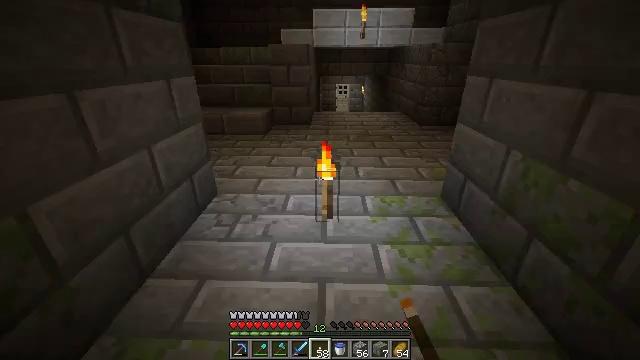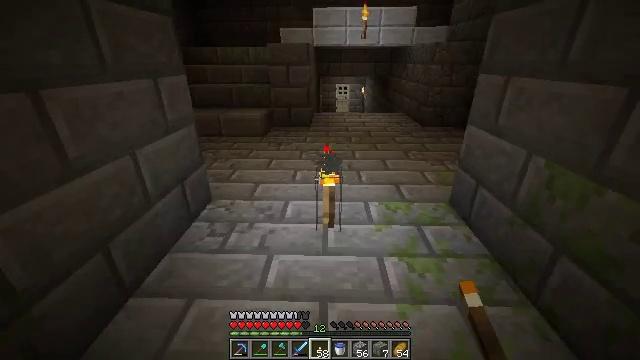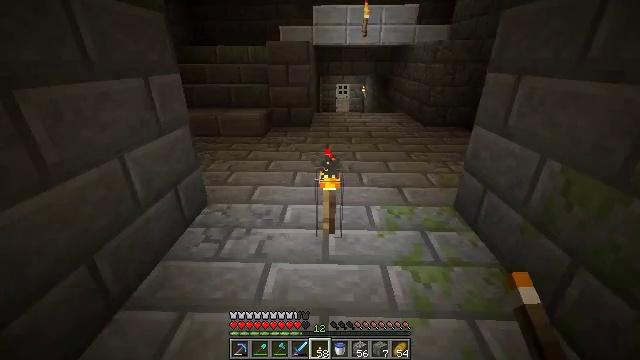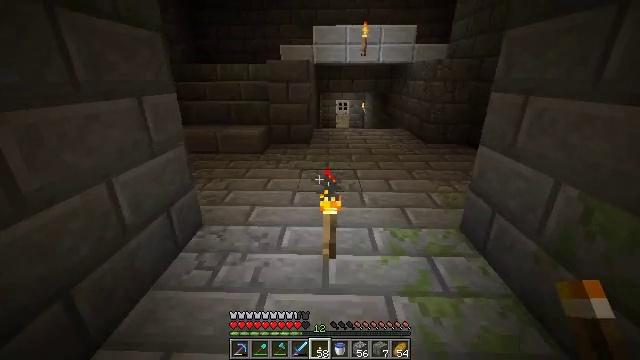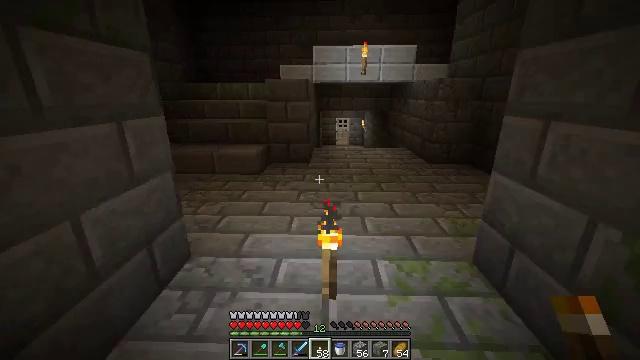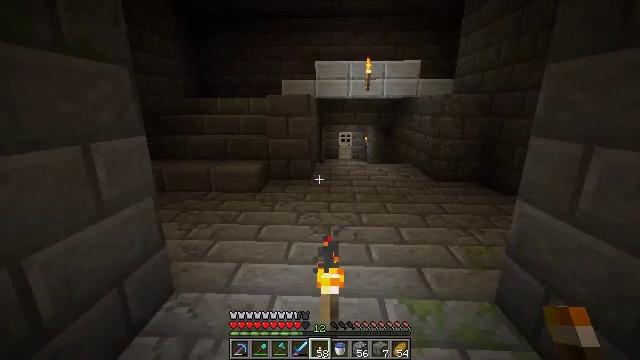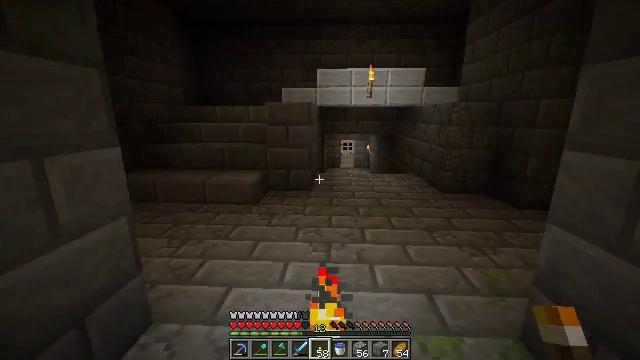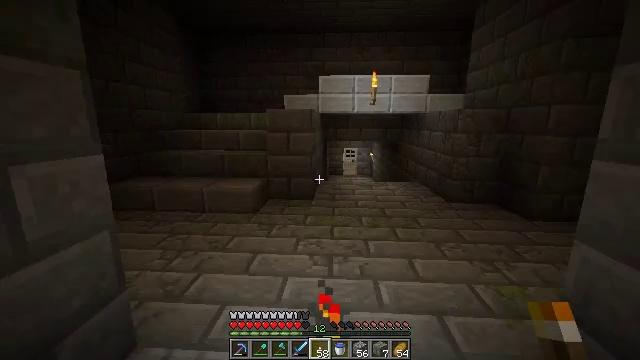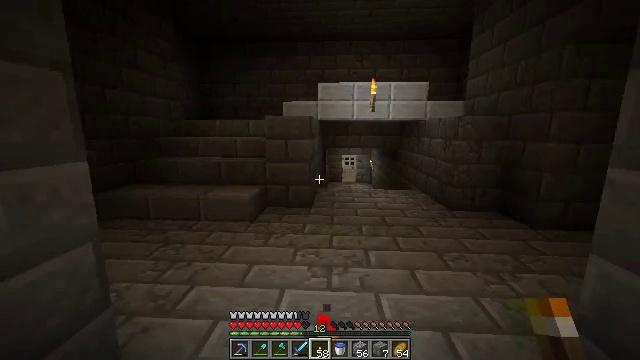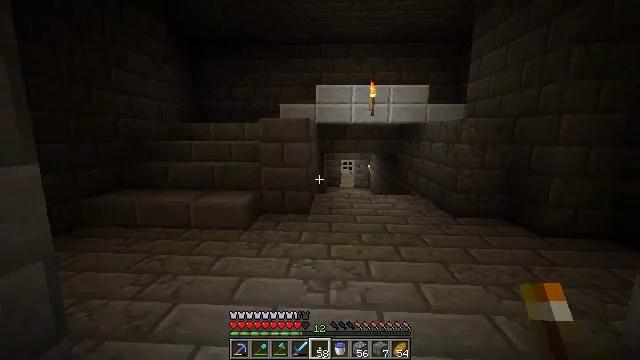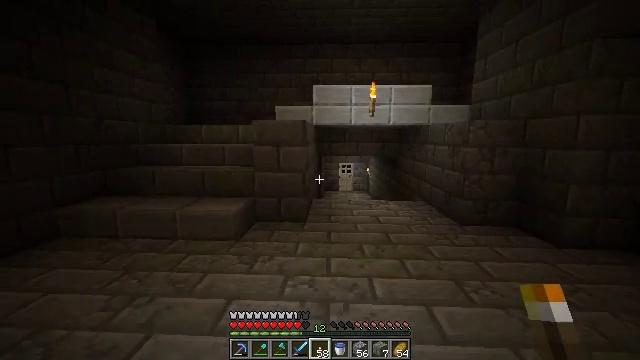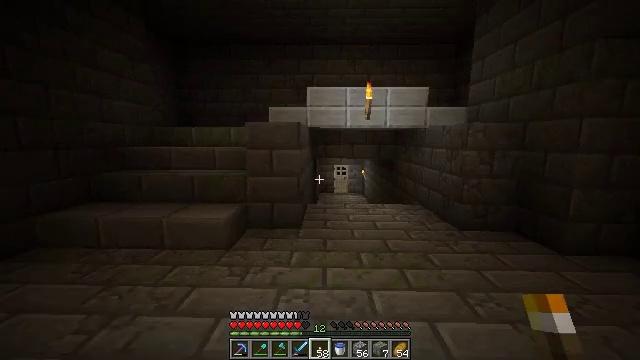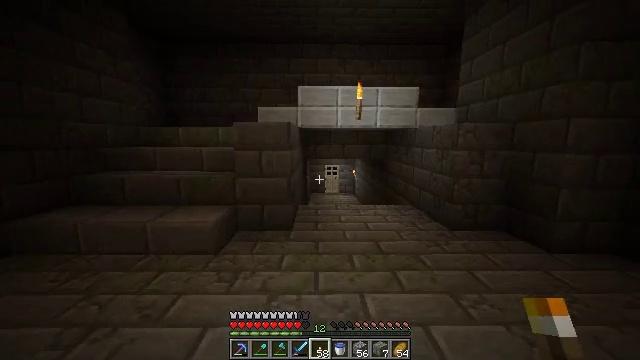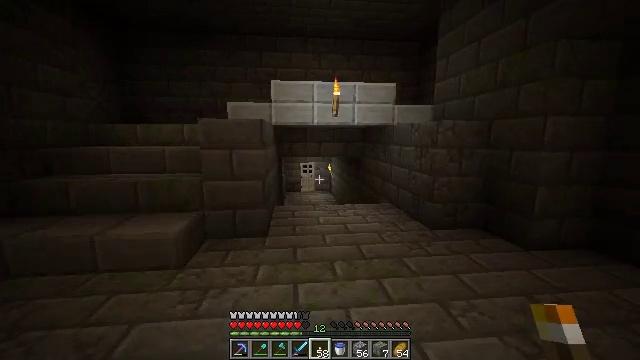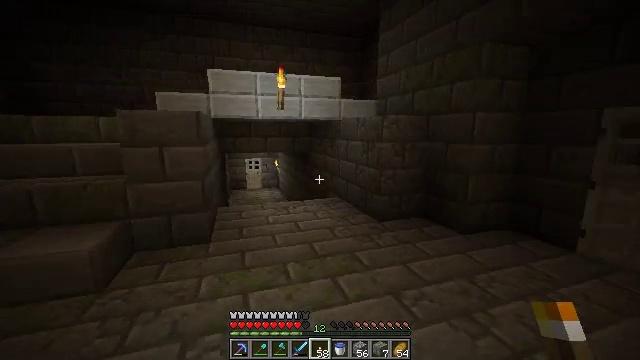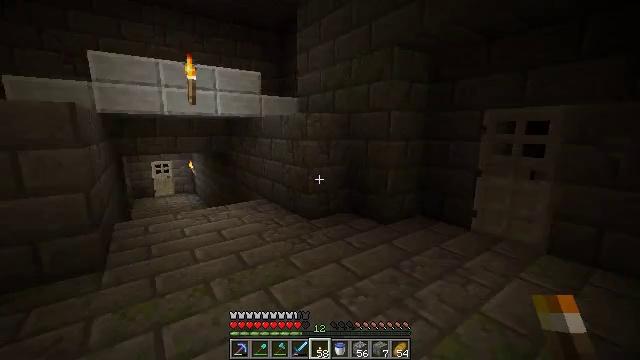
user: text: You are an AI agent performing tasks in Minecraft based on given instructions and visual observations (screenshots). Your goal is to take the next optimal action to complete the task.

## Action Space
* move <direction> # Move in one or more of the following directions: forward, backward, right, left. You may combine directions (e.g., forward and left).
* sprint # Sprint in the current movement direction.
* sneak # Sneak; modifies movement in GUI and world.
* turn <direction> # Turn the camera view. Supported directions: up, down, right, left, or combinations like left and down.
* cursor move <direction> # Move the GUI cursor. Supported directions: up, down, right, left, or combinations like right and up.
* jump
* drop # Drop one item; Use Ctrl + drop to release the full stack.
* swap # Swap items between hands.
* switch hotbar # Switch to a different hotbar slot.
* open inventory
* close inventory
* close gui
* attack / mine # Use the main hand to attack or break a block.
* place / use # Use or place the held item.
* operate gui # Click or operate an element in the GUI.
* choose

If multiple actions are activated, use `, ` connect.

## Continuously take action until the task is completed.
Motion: motion action
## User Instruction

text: Smash the iron door for recycling.
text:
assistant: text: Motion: move forward
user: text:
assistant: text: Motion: move forward
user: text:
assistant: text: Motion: move forward, turn up
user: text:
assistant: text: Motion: move forward, turn up
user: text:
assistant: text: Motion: move forward, turn up
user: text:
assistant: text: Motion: move forward, turn up
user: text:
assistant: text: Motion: move forward, turn up
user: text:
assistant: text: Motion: move forward, turn up
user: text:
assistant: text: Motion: move forward
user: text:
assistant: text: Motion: move forward
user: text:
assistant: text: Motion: move forward, turn right
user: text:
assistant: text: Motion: move forward, turn right
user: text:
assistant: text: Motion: move forward, turn right
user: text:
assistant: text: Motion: move forward, turn right and down
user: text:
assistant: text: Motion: move forward, turn right
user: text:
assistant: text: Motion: move forward, turn right
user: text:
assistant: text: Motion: move forward, turn right
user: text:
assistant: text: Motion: move forward, turn right
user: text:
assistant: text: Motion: move forward
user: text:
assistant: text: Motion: move forward
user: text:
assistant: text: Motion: move forward
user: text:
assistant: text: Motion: move forward, turn right
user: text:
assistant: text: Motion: move forward
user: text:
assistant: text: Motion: move forward
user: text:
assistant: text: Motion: move forward
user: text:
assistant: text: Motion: move forward, turn left and down
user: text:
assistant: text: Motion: move forward, turn left and down
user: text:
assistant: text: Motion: turn left and up
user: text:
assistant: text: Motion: move left, turn left and up
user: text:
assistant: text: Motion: move forward and move left, turn left